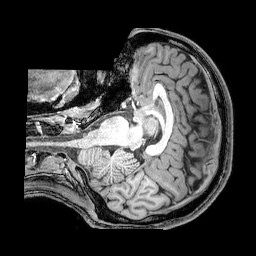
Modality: T1w
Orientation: axial
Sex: male
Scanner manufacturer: philips
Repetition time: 0.008136 s
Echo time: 0.00372 s